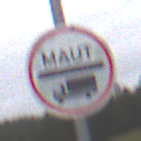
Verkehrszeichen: Mautpflicht
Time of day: Midday
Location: Outdoor (Nature)
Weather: Overcast
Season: NotSpecified
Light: Natural